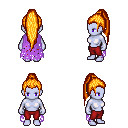
a pixel art fantasy rpg character, female body template, dark elf, purple skin, maroon tattered cape, red pants, light blonde extra-long topknot hairstyle, four views (front, back, left, right), 2x2 character sprite sheet, small pixel art, hard edges, no anti-aliasing